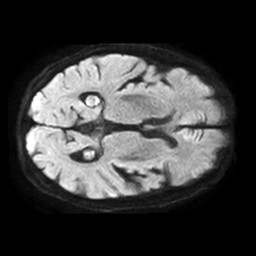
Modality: TRACE
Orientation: axial
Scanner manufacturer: philips
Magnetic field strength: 1.5 T
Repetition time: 3.269 s
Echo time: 0.06922 s